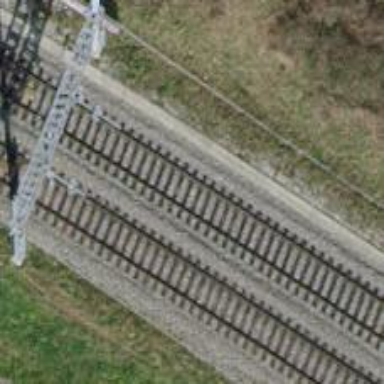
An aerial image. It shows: Railway with electrified contact lines.